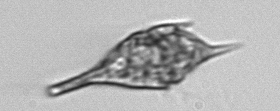
Label: Tripos_lineatus